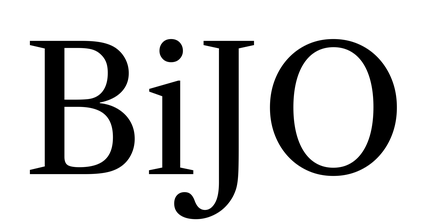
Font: LibreCaslonText_Regular